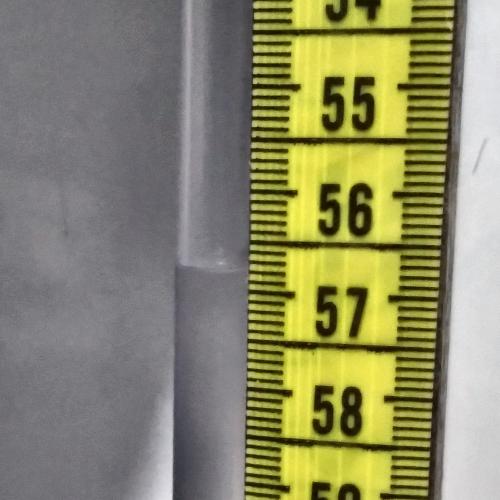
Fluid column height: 56.8 cm